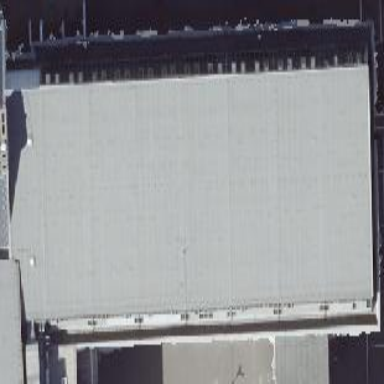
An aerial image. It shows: Commercial building.